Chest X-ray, PA view. Patient: 19 years old, sex F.
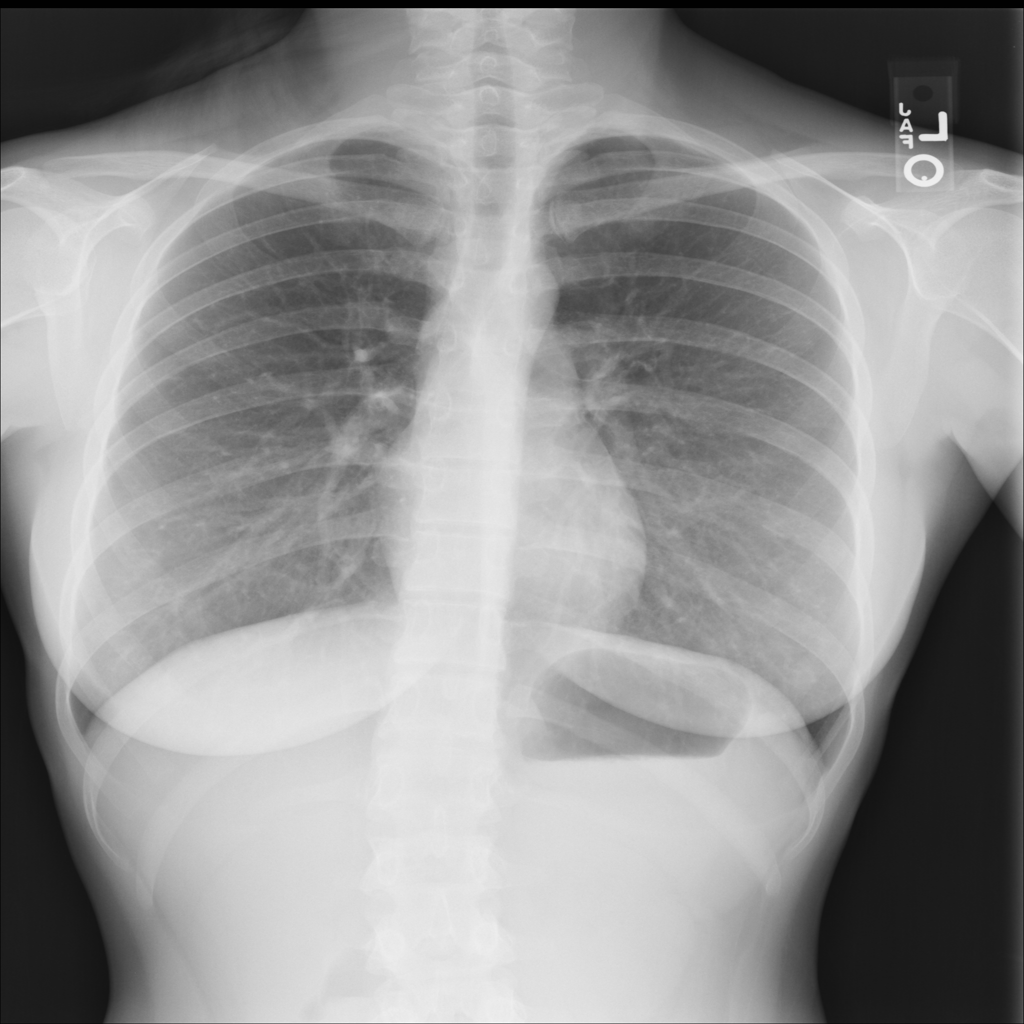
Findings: No Finding